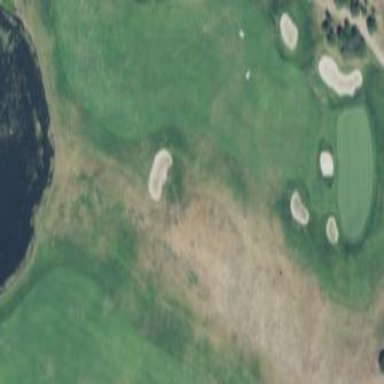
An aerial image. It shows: Grassy area designated as golf fairway.